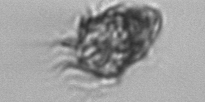
Label: Strombidium_morphotype1